Question: I'm trying to create a graphic that plots a map of the United States using coordinates stored in 'Map2.csv'. Then I add the great lakes using information from 'Water.csv'. I then have origin and destination coordinates for various shipments that were made stored in 'data1.csv'.
I want processing to draw a line from origin to destination slowly enough that you can track the path of the shipment with your eye. I'd like there to be a sequential element so the lines could be drawn in certain orders by sorting the 'data1.csv'file accordingly, but that's not a necessity.
Written as is, the lines draw very nicely, however my map of the US will not draw and I get an error stating
'The sketch has been automatically resized to fit the screen resolution' If I delete 'P2D' from 'size(1620,1080, P2D)'the map will draw, but the lines will no longer move.
My code is below along with links to the relevant data.
'''
Table data;
PShape plot;
long current;
int x;
int y;
void setup(){
size(1620, 1080, P2D);
background(55);
smooth();
// Draw US Map
String[] lines = loadStrings("Map2.csv"); // File containing coordinates to plot US Map
stroke(55);
strokeWeight(1);
smooth();
String[] pieces = split(lines[0], ',');
for ( int i = 0; i < lines.length; i++) {
fill(0);
beginShape();
current = int(pieces[0]);
while ( current == int(pieces[0]) & i < lines.length) {
x = int(pieces[2]);
y = int(pieces[1]);
vertex(x, y);
i++;
if ( i < lines.length) {
pieces = split(lines[i], ',');
}
}
endShape();
}
// Add Lakes to Map
String[] lines2 = loadStrings("Water.csv"); // File containing coordinates to plot great lakes
smooth();
fill(22, 25, 180);
String[] pieces2 = split(lines2[0], ',');
for (int i = 0; i < lines2.length; i++)
{
fill(110);
beginShape();
current = int(pieces2[0]);
while (current == int(pieces2[0]) & i < lines2.length) {
x = int(pieces2[2]);
y = int(pieces2[1]);
vertex(x, y);
i++;
if (i < lines2.length) {
pieces2 = split(lines2[i], ',');
}
}
endShape();
}
//create a group to store the lines from each row
plot = createShape(GROUP);
//load the data, specifying it has a header and it's tab separated
data = loadTable("data2.tsv", "header, tsv");
//traverse each row
for (TableRow row : data.rows ()) {
//extract each value
int x1 = row.getInt("x1");
int y1 = row.getInt("y1");
int x2 = row.getInt("x2");
int y2 = row.getInt("y2");
//add the coordinates as lines to the group
PShape line = createShape(LINE, x1, y1, x2, y2);
plot.addChild(line);
}
shape(plot);
strokeWeight(1.0);
}
void draw(){
//hacky fade effect, change the alpha/transparency value to experiment with fade amount
background(55);
int r = 65;
int g = 255;
int b = 35;
stroke(r, g, b);
//animate the trajectories
//use normalized (between 0.0 and 1.0) value to traverse the paths (think of it as 0 and 100%, 0 is at the start 100% is at the end)
//if can be interactive
float traversal;
if(mousePressed) {
traversal = map(mouseX,0,width,0.0,1.0);
}else{//or time based, up to you :)
traversal = map(sin(frameCount * 0.01),-1.0,1.0,0.0,1.0);
}
beginShape(LINES);
//for each trajectory
for(int i = 0 ; i < plot.getChildCount(); i++){
PShape line = plot.getChild(i);
//access each line's start and end points
PVector start = line.getVertex(0);
PVector end = line.getVertex(1);
//calculate the linearly interpolated point in between start end using the traversal value and lerp()
PVector inbetween = PVector.lerp(start,end,traversal);
//use the interpolated value to draw
stroke(64);
vertex(start.x,start.y);
stroke(160);
vertex(inbetween.x,inbetween.y);
}
endShape();
}
'''
Data:
<URL>.
data1
<"<URL>">

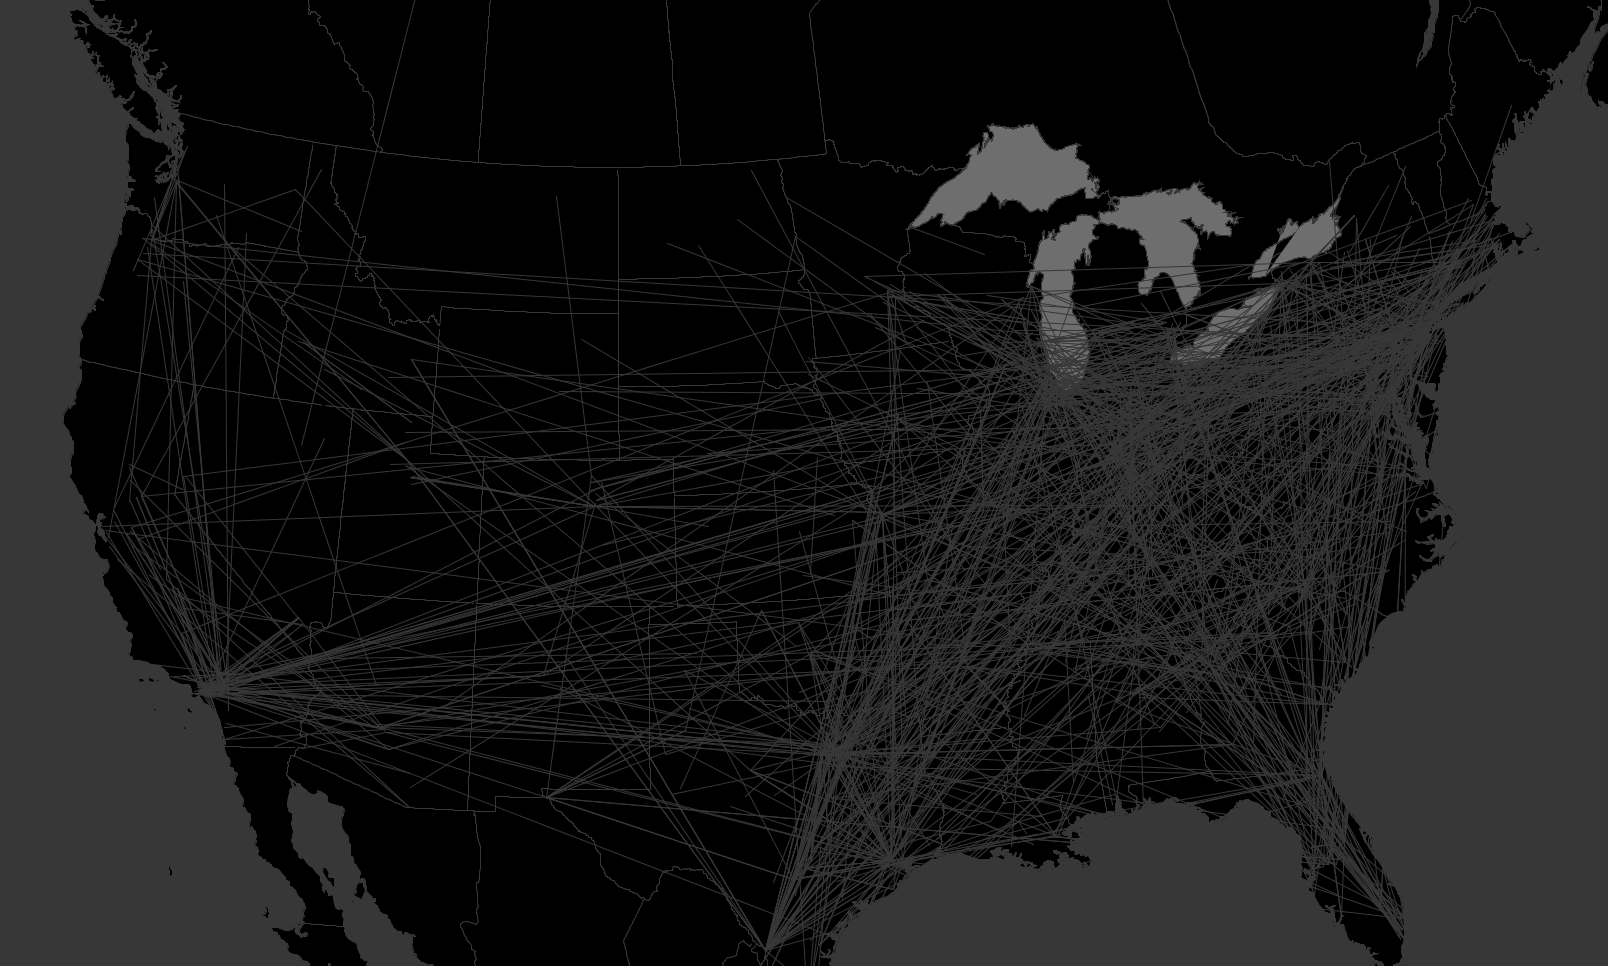
Answer: You've got a couple questions here, but I'll try to go through them one at a time.
> Written as is, the lines draw very nicely, however my map of the US will not draw and I get an error stating 'The sketch has been automatically resized to fit the screen resolution.'
My best guess is that Processing can't create windows that are bigger than the resolution of the screen. You can create a full-screen application, but really it shouldn't matter: you shouldn't tie yourself to one screen size; you should write your code so any window size will work. More on that later.
Anyway, to get rid of your first error, let's just use a smaller size:
'''
size(810, 540, P2D);
'''

But now you only see some of your lines, since you're always drawing to the same coordinates regardless of the window's size. Let's change that.
Notice these lines at the end of your 'draw()' function:
'''
stroke(64);
vertex(start.x,start.y);
stroke(160);
vertex(inbetween.x,inbetween.y);
'''
Notice that you're using the 'x' and 'y' values of the 'vertex' directly. This will only work as long as your window and vertex values are using the same scale. Instead, you should your vertex values so that they take into account the 'width' and 'height' of the window. One way to do that is this:
'''
stroke(64);
vertex(width/1620.0 * start.x, height/1080.0 * start.y);
stroke(160);
vertex(width/1620.0 * inbetween.x, height/1080.0 * inbetween.y);
'''

Cool, now we've got your lines drawing in a more reasonable scale. Next problem:
> however my map of the US will not draw
Notice where you're drawing your map. You're only drawing it , in your 'setup()' function. But then you just draw over it in the 'draw()' function with the 'background()' call, so you never see it!
Since you're drawing the map and lakes as you load the file, doing that from the 'draw()' function will slow your sketch down. Instead of moving any of your logic around, you could just 'PGraphics''setup()''PGraphics''draw()'
To do that, you first have to declare a 'PGraphics' variable at the top of your sketch:
'''
PGraphics mapGraphics;
'''
Then you'd change your drawing code to use that 'PGraphics' instead:
'''
// Draw US Map
String[] lines = loadStrings("Map2.csv"); // File containing coordinates to plot US Map
mapGraphics = createGraphics(width, height);
mapGraphics.beginDraw();
mapGraphics.stroke(55);
mapGraphics.strokeWeight(1);
mapGraphics.smooth();
String[] pieces = split(lines[0], ',');
for ( int i = 0; i < lines.length; i++) {
mapGraphics.fill(0);
mapGraphics.beginShape();
current = int(pieces[0]);
while ( current == int(pieces[0]) & i < lines.length) {
x = int(pieces[2]);
y = int(pieces[1]);
mapGraphics.vertex(width/1620.0 * x, height/1080.0 * y);
i++;
if ( i < lines.length) {
pieces = split(lines[i], ',');
}
}
mapGraphics.endShape();
}
// Add Lakes to Map
String[] lines2 = loadStrings("water.csv"); // File containing coordinates to plot great lakes
mapGraphics.smooth();
mapGraphics.fill(22, 25, 180);
String[] pieces2 = split(lines2[0], ',');
for (int i = 0; i < lines2.length; i++)
{
mapGraphics.fill(110);
mapGraphics.beginShape();
current = int(pieces2[0]);
while (current == int(pieces2[0]) & i < lines2.length) {
x = int(pieces2[2]);
y = int(pieces2[1]);
mapGraphics.vertex(width/1620.0 * x, height/1080.0 * y);
i++;
if (i < lines2.length) {
pieces2 = split(lines2[i], ',');
}
}
mapGraphics.endShape();
}
mapGraphics.endDraw();
'''
Notice that I've also added the logic for scaling the map- otherwise, your map would be too big for the window!
Then you just need to draw that 'PImage' from your 'draw()' function:
'''
void draw() {
//hacky fade effect, change the alpha/transparency value to experiment with fade amount
background(55);
image(mapGraphics, 0, 0);
//...
'''